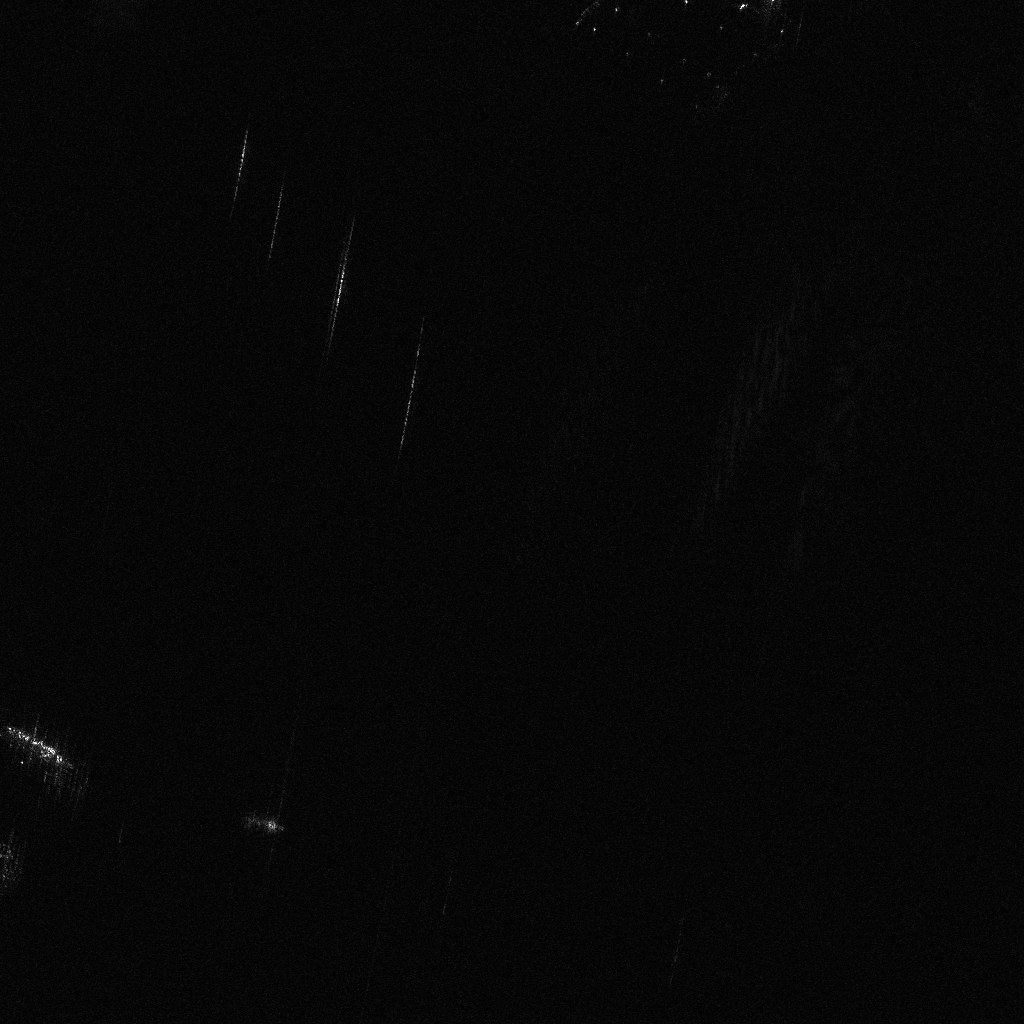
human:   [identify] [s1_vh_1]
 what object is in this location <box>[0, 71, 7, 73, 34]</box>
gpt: <ref>1 large container at the bottom left</ref>

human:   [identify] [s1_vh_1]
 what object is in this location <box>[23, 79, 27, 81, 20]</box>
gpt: <ref>1 medium container at the bottom left</ref>